Question: I am working on my first Objective-C app for iOS and am having an issue with reloading the data in a UITableView.
After reloading the data the cell content will only update when the cell is scrolled above of below the viewable area of the container.
Here is my .h code:
'''
#import <UIKit/UIKit.h>
#import "AFHTTPClient.h"
#import "AFJSONRequestOperation.h"
@interface HelloWorldViewController : UIViewController <UITextFieldDelegate, UITableViewDelegate, UITableViewDataSource>{
NSMutableArray *tableViewArray;
IBOutlet UITableView *tableView;
}
@property (nonatomic, retain) NSMutableArray *tableViewArray;
@property (weak, nonatomic) IBOutlet UILabel *connectionLabel;
@property (nonatomic, retain) IBOutlet UITableView *tableView;
@property (weak, nonatomic) IBOutlet UITextView *textArea;
@property (weak, nonatomic) IBOutlet UITextField *textField2;
@property (weak, nonatomic) IBOutlet UILabel *label;
@property (weak, nonatomic) IBOutlet UITextField *textField;
@property (copy, nonatomic) NSString *userName;
@property (copy, nonatomic) NSString *passWord;
@property (copy, nonatomic) NSMutableString *serverResponse;
- (IBAction)callHome:(id)sender;
@end
'''
and .m code:
'''
#import "HelloWorldViewController.h"
@interface HelloWorldViewController ()
@end
@implementation HelloWorldViewController
@synthesize tableViewArray;
@synthesize connectionLabel;
@synthesize userName = _userName;
@synthesize passWord = _password;
@synthesize serverResponse = _serverResponse;
@synthesize tableView;
@synthesize textArea;
@synthesize textField2;
@synthesize label;
@synthesize textField;
- (void)viewDidLoad
{
[super viewDidLoad];
tableViewArray = [[NSMutableArray alloc] init];
[tableViewArray addObject:@"TEST1"];
[tableViewArray addObject:@"TEST2"];
[tableViewArray addObject:@"TEST3"];
}
- (void)viewDidUnload
{
[self setTextField:nil];
[self setLabel:nil];
[self setTextField2:nil];
[self setTextArea:nil];
[self setTableView:nil];
[self setConnectionLabel:nil];
[super viewDidUnload];
}
- (BOOL)shouldAutorotateToInterfaceOrientation:(UIInterfaceOrientation)interfaceOrientation
{
if ([[UIDevice currentDevice] userInterfaceIdiom] == UIUserInterfaceIdiomPhone) {
return (interfaceOrientation != UIInterfaceOrientationPortraitUpsideDown);
} else {
return YES;
}
}
- (BOOL)textFieldShouldReturn:(UITextField *)theTextField {
if (theTextField == self.textField) {
[theTextField resignFirstResponder];
}
return YES;
}
- (NSInteger)tableView:(UITableView *)tableView numberOfRowsInSection:(NSInteger)section {
return [tableViewArray count];
}
- (UITableViewCell *)tableView:(UITableView *)tableView cellForRowAtIndexPath:(NSIndexPath *)indexPath {
static NSString *CellIdentifier = @"Cell";
UITableViewCell *cell = [tableView dequeueReusableCellWithIdentifier:CellIdentifier];
cell = [[UITableViewCell alloc] initWithStyle:UITableViewCellStyleDefault reuseIdentifier:CellIdentifier];
cell.textLabel.text = [self.tableViewArray objectAtIndex: [indexPath row]];
return cell;
}
- (IBAction)callHome:(id)sender {
self.userName = self.textField.text;
self.passWord = self.textField2.text;
NSMutableString *tempResponse = [[NSMutableString alloc] initWithFormat:@""];
AFHTTPClient *client = [[AFHTTPClient alloc] initWithBaseURL:[NSURL URLWithString:@"http://example.com/"]];
[client setAuthorizationHeaderWithUsername:self.userName password:self.passWord];
[client getPath:@"login.do" parameters:nil
success:^( AFHTTPRequestOperation *operation , id responseObject ){
NSLog(@"Authentication Success: %d", operation.response.statusCode);
self.serverResponse = [NSMutableString stringWithFormat:@"Authentication Success: %d", operation.response.statusCode ];
[tempResponse appendString: self.serverResponse];
self.textArea.text = tempResponse;
}
failure:^(AFHTTPRequestOperation *operation , NSError *error){
NSLog(@"Authentication Error: %@
%@", error, operation);
}
];
[client getPath:@"test.json.do" parameters:nil
success:^( AFHTTPRequestOperation *operation , id responseObject ){
NSLog(@"Retrieval Success: %d", operation.response.statusCode);
NSDictionary *results = [operation.responseString JSONValue];
NSMutableArray *buildings = [results objectForKey:@"buildings"];
NSMutableArray *names = [[NSMutableArray alloc] init];
for (NSDictionary *building in buildings)
{
[names addObject:[building objectForKey:@"name"]];
}
self.tableViewArray = names;
self.serverResponse = [NSMutableString stringWithFormat:@"
Building List Retrieval Success: %d", operation.response.statusCode ];
[tempResponse appendString: self.serverResponse];
self.connectionLabel.text = tempResponse;
}
failure:^(AFHTTPRequestOperation *operation , NSError *error){
NSLog(@"Retrieval Error: %@
%@", error, operation);
}
];
NSLog(@"tableView is: %@", [tableView description]);
[tableView reloadData];
}
@end
'''
When I call '[self.tableView description]'the result is null, but if I call it from 'cellForRowAtIndexPath' then I get the following result:
'''
tableView is: <UITableView: 0x8a71000; frame = (0 0; 280 191); clipsToBounds = YES; autoresize = W+H; layer = <CALayer: 0x6b7e860>; contentOffset: {0, 0}>. Delegate: HelloWorldViewController, DataSource: HelloWorldViewController
'''
Here's a screenshot of interface builder:

All help is appreciated! Thanks!
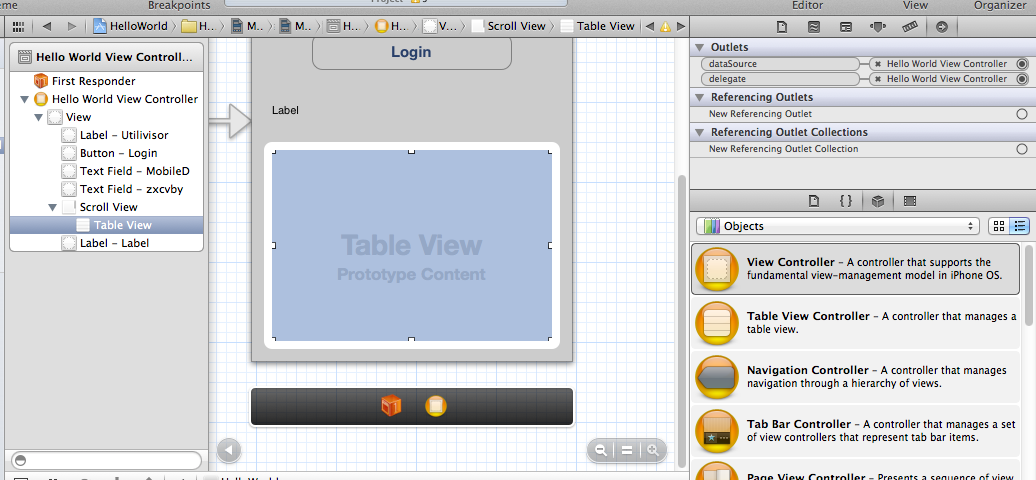
Answer: You're probably not connecting the UITableView in the interface builder..
You have to drag while pressing ctrl from the file's owner to the UITableView and connect it.
Also, you should not access your properties without self, you should do:
'''
@synthesize tableViewArray = _tableViewArray;
'''
and then access it with:
'''
self.tableViewArray
'''
try to avoid accessing your ivars directly, use the property!
Good luck!